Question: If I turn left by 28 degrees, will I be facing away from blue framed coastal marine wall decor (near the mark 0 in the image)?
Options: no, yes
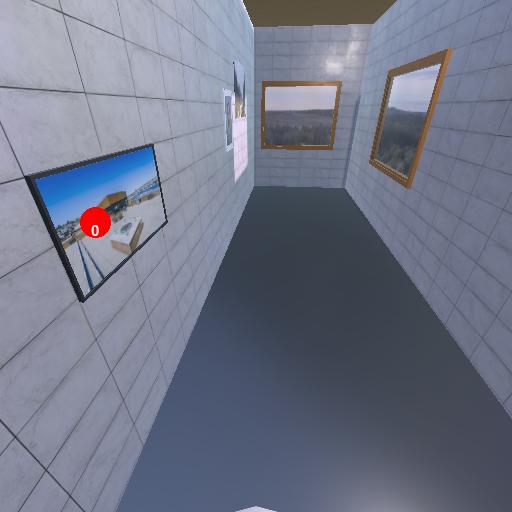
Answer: no